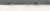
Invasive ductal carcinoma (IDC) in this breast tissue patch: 0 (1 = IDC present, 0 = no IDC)